Question: I am looking for an algorithm to check for any valid connection (shortest or longest) between two arbitrary nodes on a graph.
My graph is fixed to a grid with logical (x, y) coordinates with north/south/east/west connections, but nodes can be removed randomly so you can't assume that taking the edge with coords closest to the target is always going to get you there.
The code is in python. The data structure is each node (object) has a list of connected nodes. The list elements are object refs, so we can then search that node's list of connected nodes recursively, like this:
'''
for pnode in self.connected_nodes:
for cnode in pnode.connected_nodes:
...etc
'''
I've included a diagram showing how the nodes map to x,y coords and how they are connected in north/east/south/west. Sometimes there are missing nodes (i.e between J and K), and sometimes there are missing edges (i.e between G and H). The presence of nodes and edges is in flux (although when we run the algorithm, it is taking a fixed snapshot in time), and can only be determined by checking each node for it's list of connected nodes.
The algorithm needs to yield a simple true/false to whether there is a valid connection between two nodes. Recursing through every list of connected nodes explodes the number of operations required - if the node is n edges away, it requires at most 4^n operations. My understanding is something like Dijistrka's algorithm works by finding the shortest path based on edge weights, but if there is no connection at all then would it still work?
For some background, I am using this to model 2D destructible objects. Each node represents a chunk of the material, and if one or more nodes do not have a connection to the rest of the material then it should separate off. In the diagram - D, H, R - should pare off from the main body as they are not connected.

UPDATE:
Although many of the posted answers might well work, DFS is quick, easy and very appropriate. I'm not keen on the idea of sticking extra edges between nodes with high value weights to use Dijkstra because node's themselves might disappear as well as edges. The SSC method seems more appropriate for distinguishing between strong and weakly connected graph sections, which in my graph would work if there was a single edge between G and H.
Here is my experiment code for DFS search, which creates the same graph as shown in the diagram.
'''
class node(object):
def __init__(self, id):
self.connected_nodes = []
self.id = id
def dfs_is_connected(self, node):
# Initialise our stack and our discovered list
stack = []
discovered = []
# Declare operations count to track how many iterations it took
op_count = 0
# Push this node to the stack, for our starting point
stack.append(self)
# Keeping iterating while the stack isn't empty
while stack:
# Pop top element off the stack
current_node = stack.pop()
# Is this the droid/node you are looking for?
if current_node.id == node.id:
# Stop!
return True, op_count
# Check if current node has not been discovered
if current_node not in discovered:
# Increment op count
op_count += 1
# Is this the droid/node you are looking for?
if current_node.id == node.id:
# Stop!
return True, op_count
# Put this node in the discovered list
discovered.append(current_node)
# Iterate through all connected nodes of the current node
for connected_node in current_node.connected_nodes:
# Push this connected node into the stack
stack.append(connected_node)
# Couldn't find the node, return false. Sorry bud
return False, op_count
if __name__ == "__main__":
# Initialise all nodes
a = node('a')
b = node('b')
c = node('c')
d = node('d')
e = node('e')
f = node('f')
g = node('g')
h = node('h')
j = node('j')
k = node('k')
l = node('l')
m = node('m')
n = node('n')
p = node('p')
q = node('q')
r = node('r')
s = node('s')
# Connect up nodes
a.connected_nodes.extend([b, e])
b.connected_nodes.extend([a, f, c])
c.connected_nodes.extend([b, g])
d.connected_nodes.extend([r])
e.connected_nodes.extend([a, f, j])
f.connected_nodes.extend([e, b, g])
g.connected_nodes.extend([c, f, k])
h.connected_nodes.extend([r])
j.connected_nodes.extend([e, l])
k.connected_nodes.extend([g, n])
l.connected_nodes.extend([j, m, s])
m.connected_nodes.extend([l, p, n])
n.connected_nodes.extend([k, m, q])
p.connected_nodes.extend([s, m, q])
q.connected_nodes.extend([p, n])
r.connected_nodes.extend([h, d])
s.connected_nodes.extend([l, p])
# Check if a is connected to q
print a.dfs_is_connected(q)
print a.dfs_is_connected(d)
print p.dfs_is_connected(h)
'''
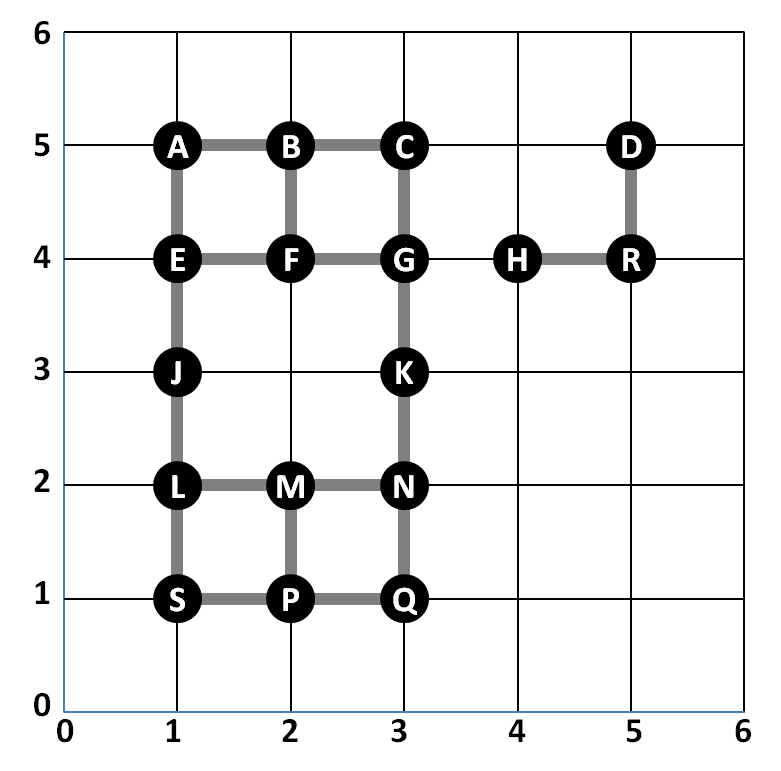
Answer: To find this out, you just need to run simple <URL> algorithm on one of the nodes, it'll find all reachable nodes within a continuous component of the graph, so you just mark it down if you've found the other node during the run of algorithm.